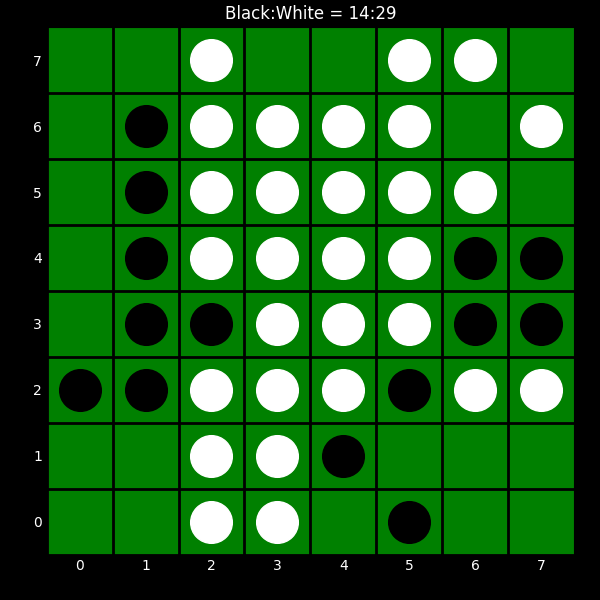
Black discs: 14
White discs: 29